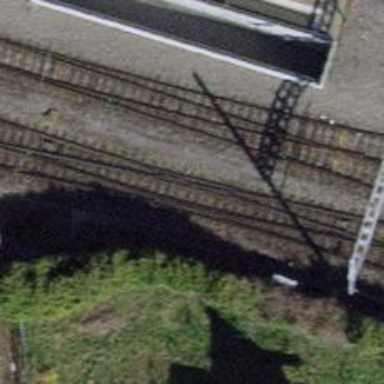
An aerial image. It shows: Railway switch.